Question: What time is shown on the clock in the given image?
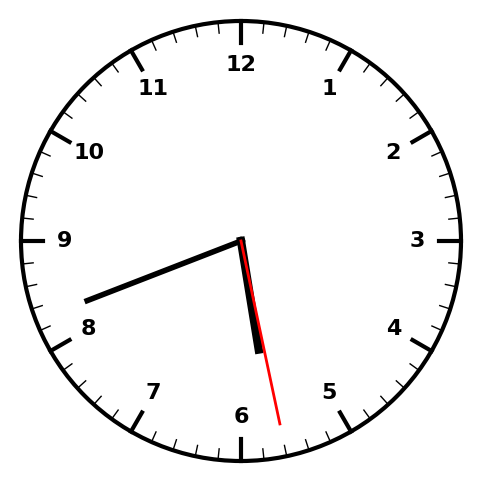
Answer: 05:41:28